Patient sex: M
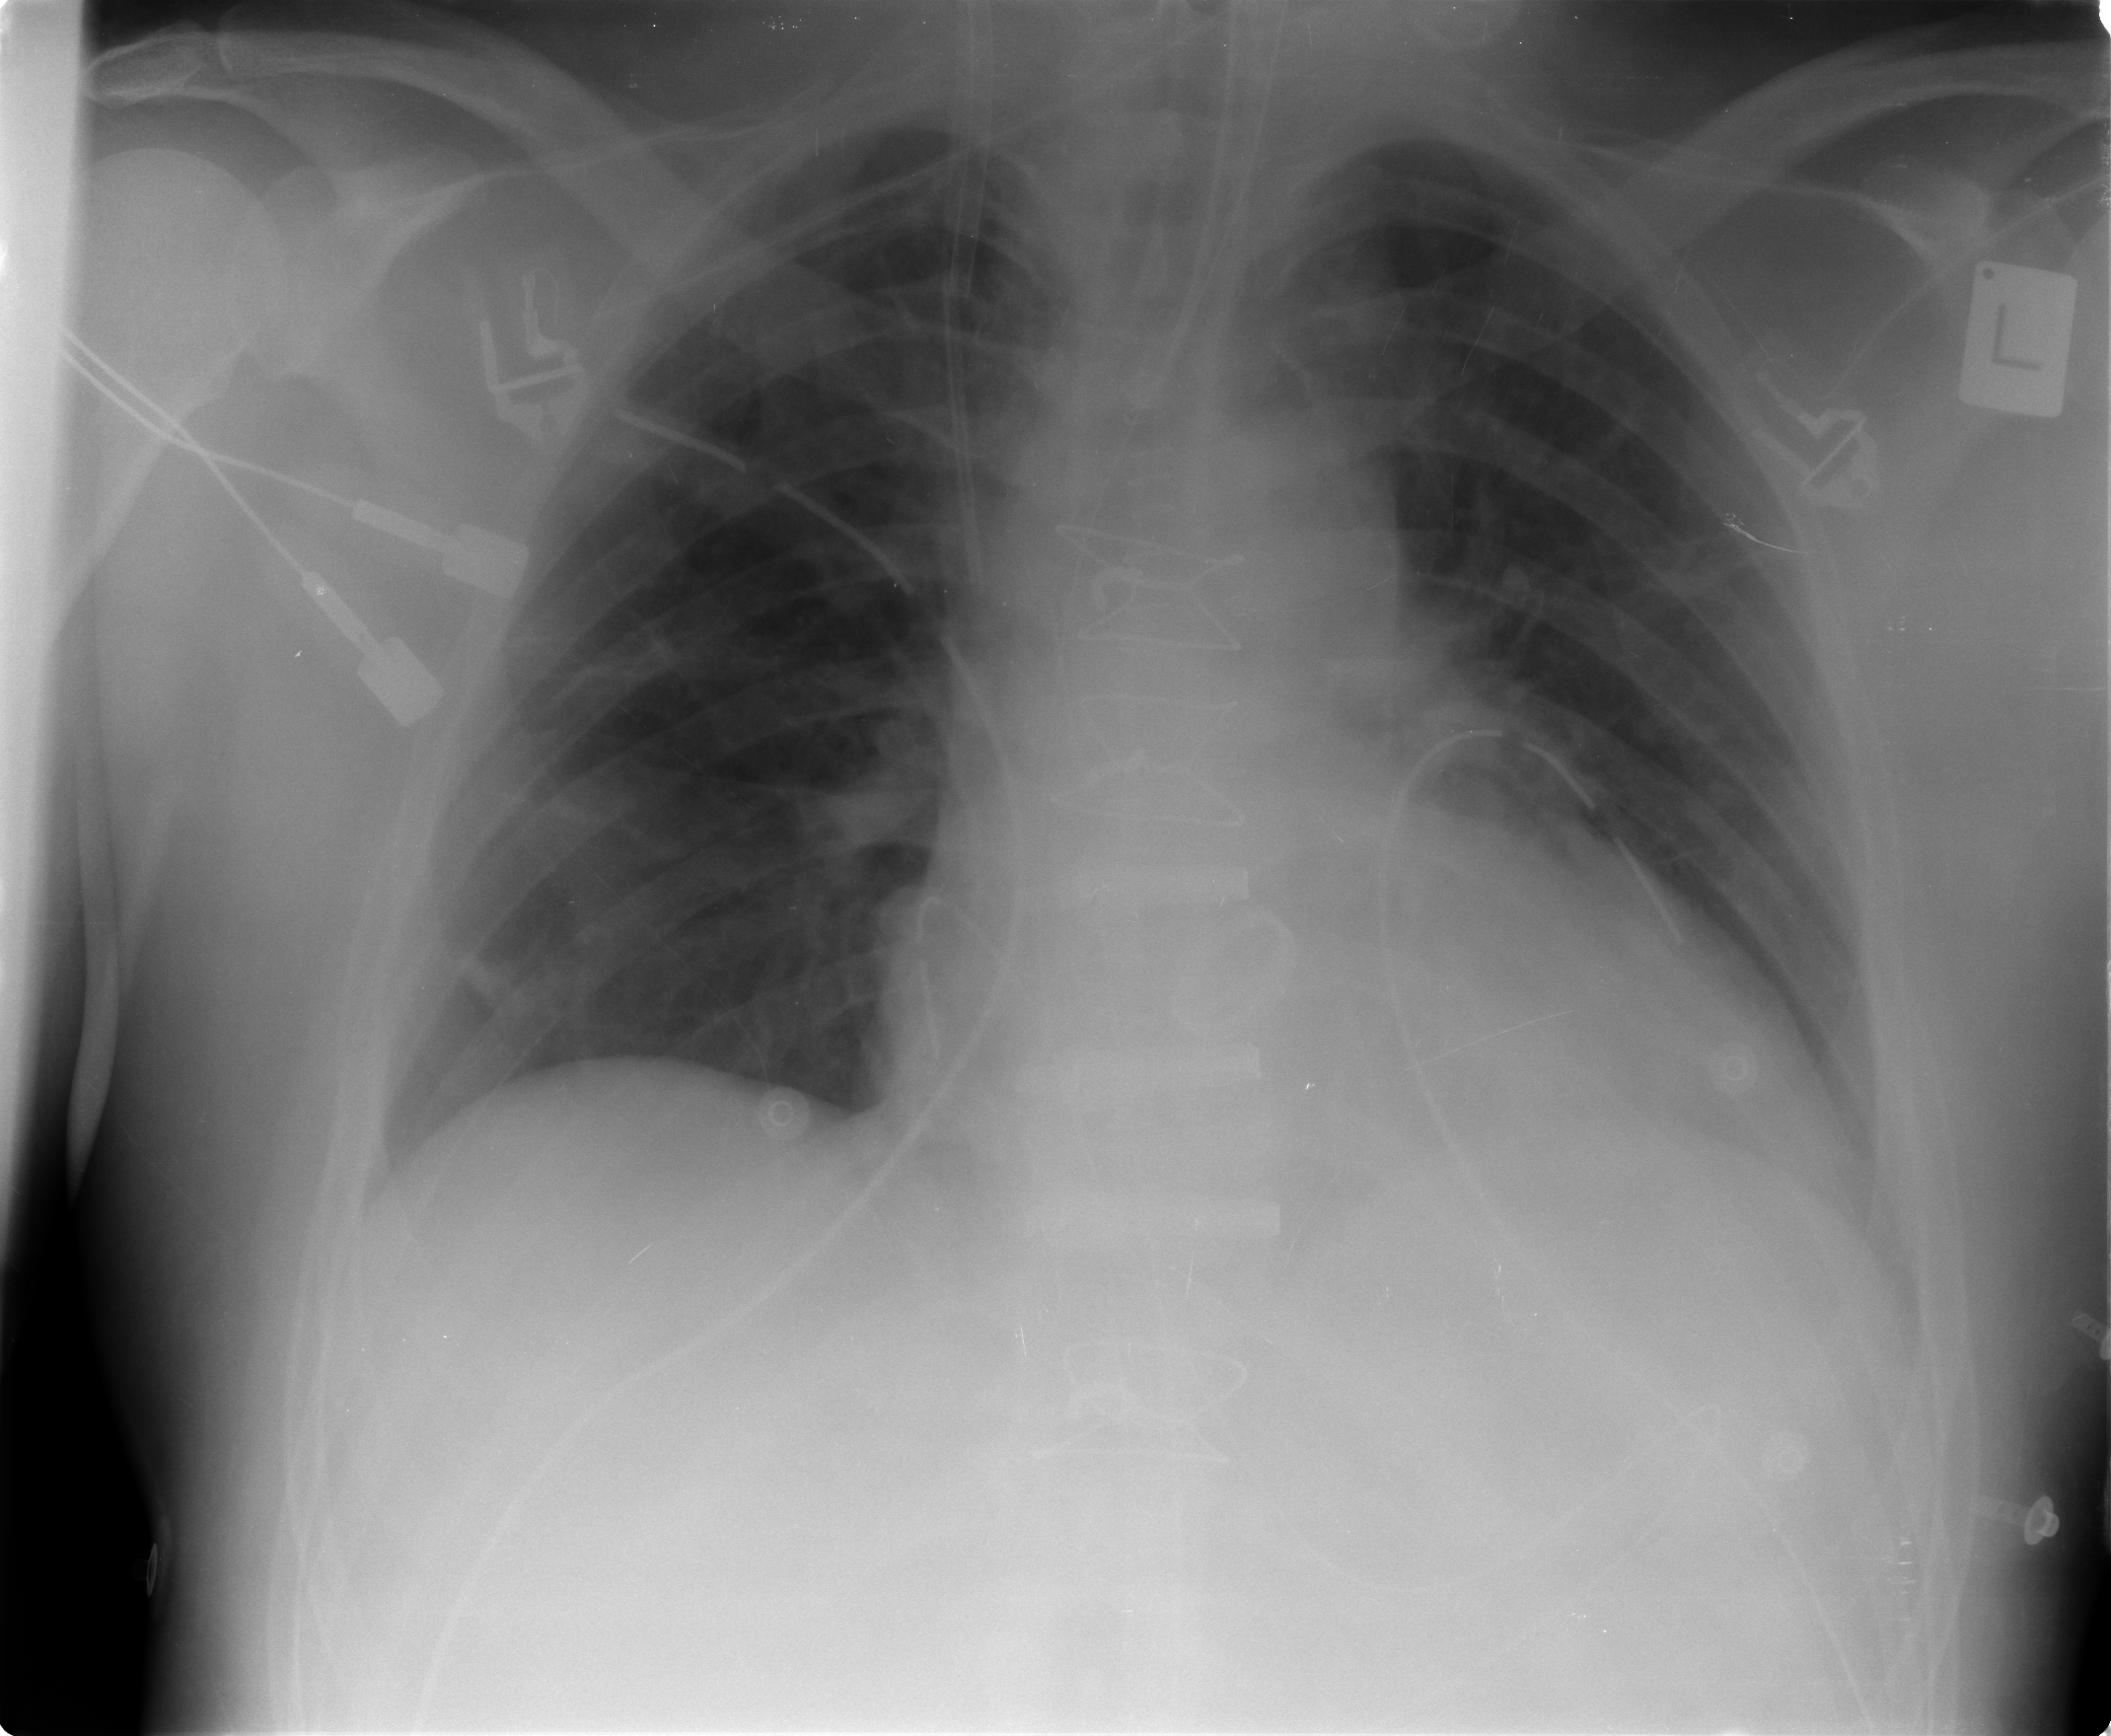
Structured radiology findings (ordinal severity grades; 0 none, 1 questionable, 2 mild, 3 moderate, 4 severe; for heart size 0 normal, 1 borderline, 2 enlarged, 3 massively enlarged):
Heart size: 2
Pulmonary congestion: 2
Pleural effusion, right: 0
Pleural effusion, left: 0
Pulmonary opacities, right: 2
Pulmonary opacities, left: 0
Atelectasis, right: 2
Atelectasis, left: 2